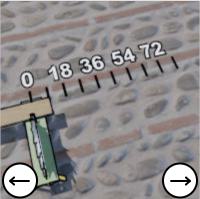
Task: length
Answer: 9
First scale value: 18.0